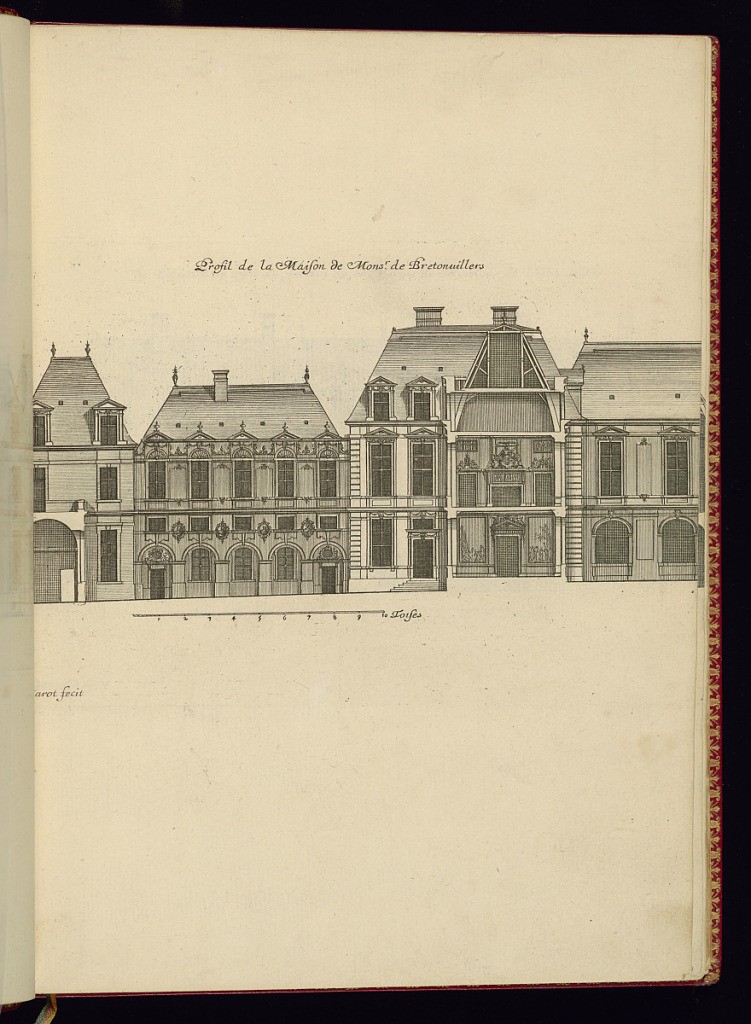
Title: Profil de la Maison de Monsr. de Bretonvillers
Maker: Jean Marot, French, 1619 - 1679
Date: ca.1643–ca.1660
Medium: Etching on laid paper
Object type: Print
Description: Architectural elevation of a large house with a sectional view of two rooms with a fireplace and paneling visible. A scale below. The plate is signed and titled.